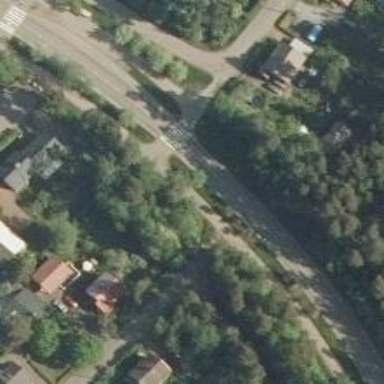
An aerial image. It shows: Cycleway.